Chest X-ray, AP view. Patient: 68 years old, sex F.
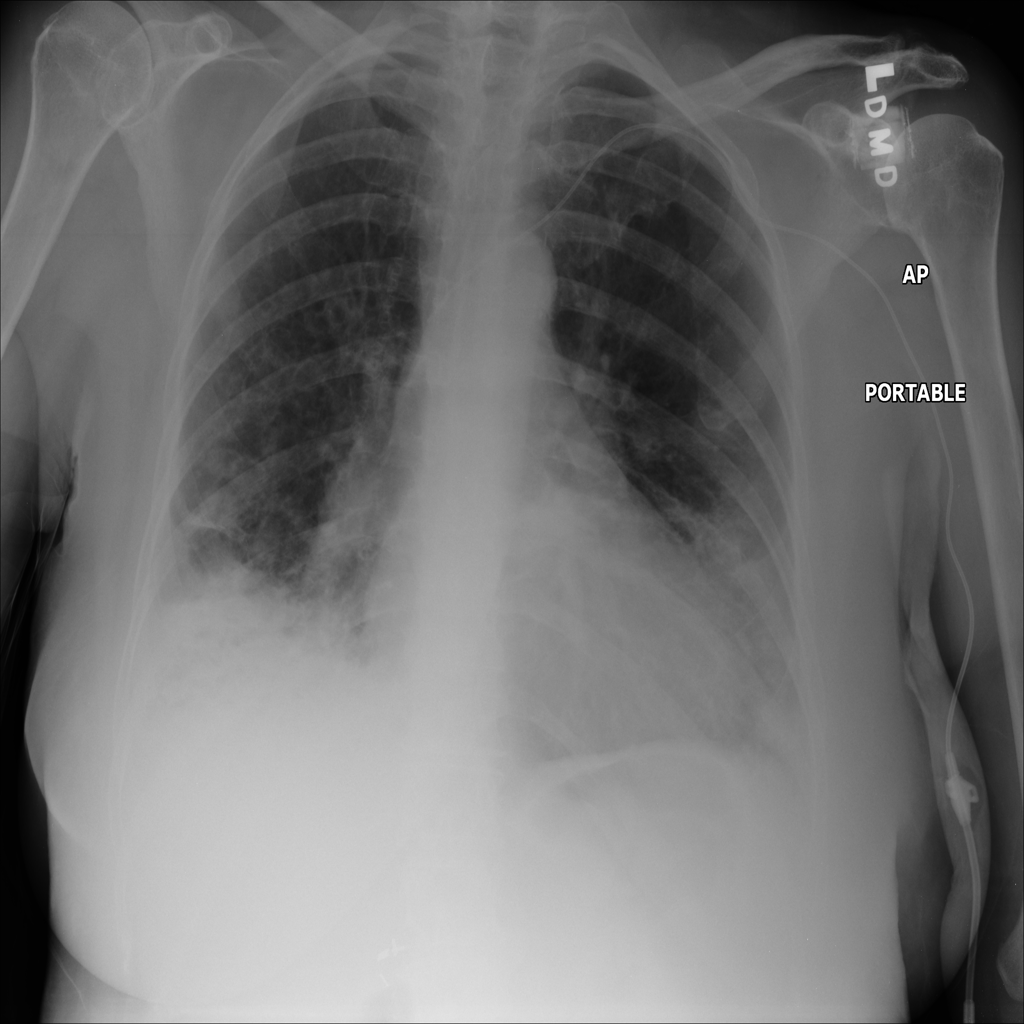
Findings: Infiltration